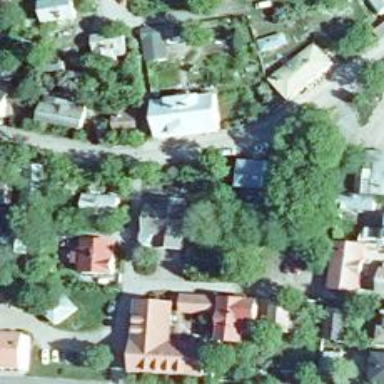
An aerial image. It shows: Neighborhood.